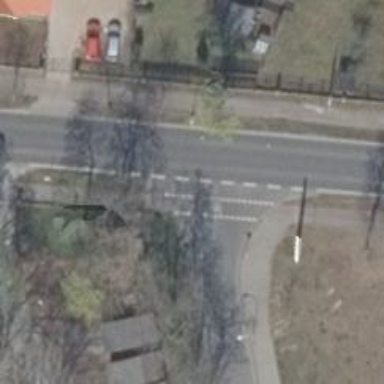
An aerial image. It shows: Tertiary road with asphalt surface. It has separate sidewalks on both sides.